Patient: sex M, age 42
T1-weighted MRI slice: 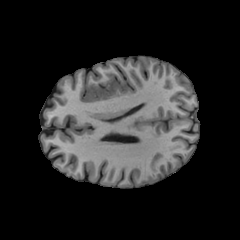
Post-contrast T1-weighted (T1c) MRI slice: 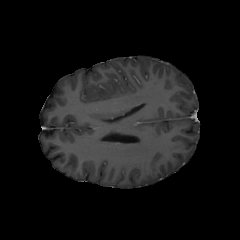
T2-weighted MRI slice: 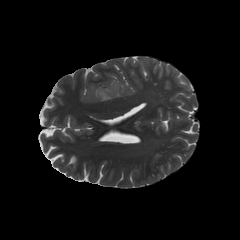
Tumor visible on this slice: yes
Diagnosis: Astrocytoma, IDH-mutant
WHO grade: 4